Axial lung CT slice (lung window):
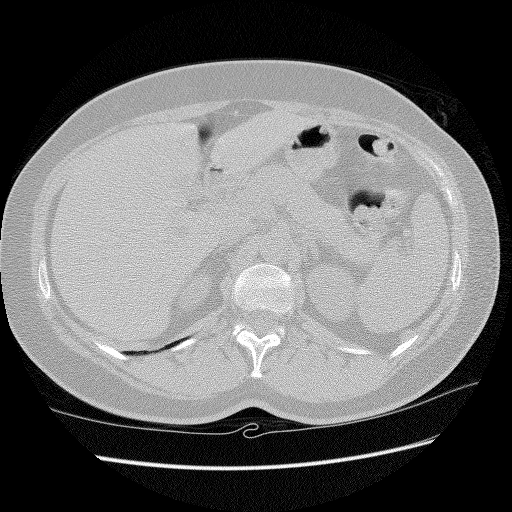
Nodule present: no